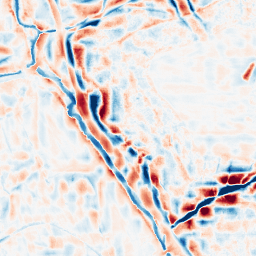
Category: wavelet
Decomposition family: wavelet_reverse_biorthogonal
Decomposition parameters: wavelet: rbio5.5
level: 4
Upsampling method: quadratic
Upsampling parameters: scale: 8
Upsampling scale: 8